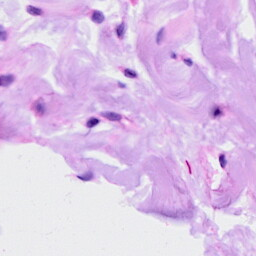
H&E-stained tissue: Ovarian